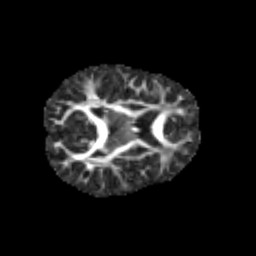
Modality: FA
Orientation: axial
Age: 6
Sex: female
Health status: healthy